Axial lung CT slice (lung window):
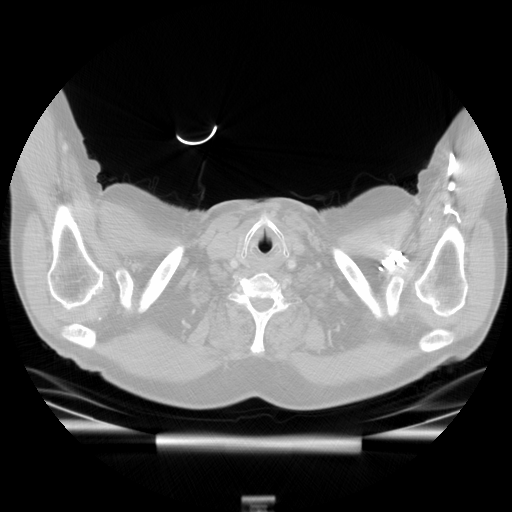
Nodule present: no